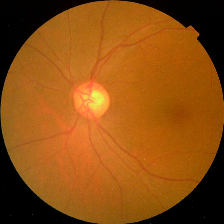
Diabetic retinopathy grade: No DR